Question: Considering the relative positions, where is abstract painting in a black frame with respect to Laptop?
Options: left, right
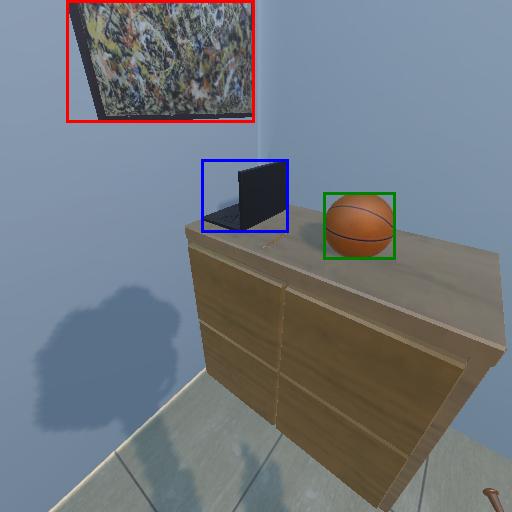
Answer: left